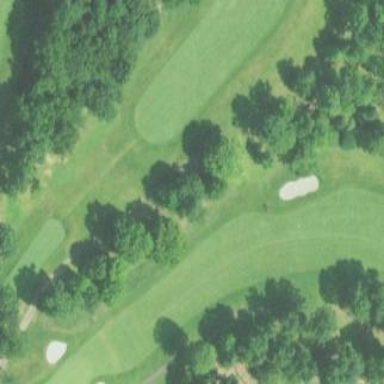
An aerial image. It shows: Grassy area designated as golf fairway.